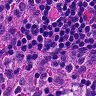
Metastatic tissue present: no